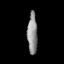
Tissue: prostate
Cell type: Myeloid cells
Senescence score: 0.7354
Nuclear area (px): 409
Mean DAPI intensity: 139.188